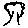
Label: tree